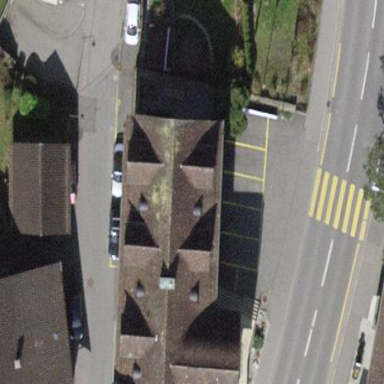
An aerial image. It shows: Town hall building.